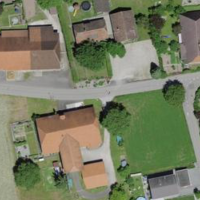
EUNIS habitat code: 54
Species observed at this site:
Euonymus europaeus